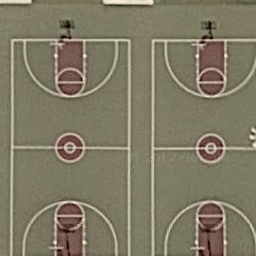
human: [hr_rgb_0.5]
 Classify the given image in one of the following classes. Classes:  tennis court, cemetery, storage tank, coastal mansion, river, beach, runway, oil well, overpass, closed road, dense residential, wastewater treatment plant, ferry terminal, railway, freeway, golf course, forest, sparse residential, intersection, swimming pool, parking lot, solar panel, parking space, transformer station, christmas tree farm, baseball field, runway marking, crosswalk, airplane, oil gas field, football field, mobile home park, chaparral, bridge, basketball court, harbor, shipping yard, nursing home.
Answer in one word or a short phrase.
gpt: basketball court